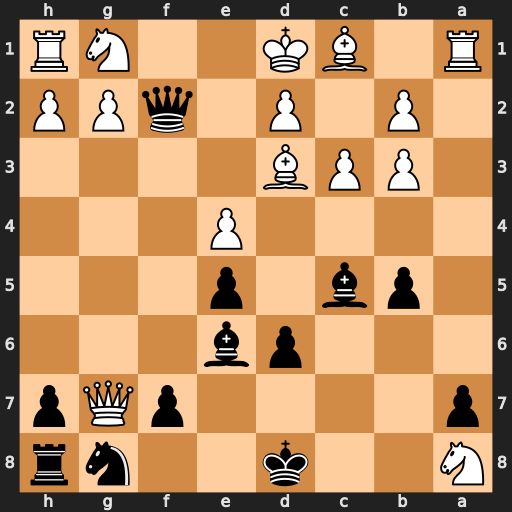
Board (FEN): N2k2nr/p4pQp/3pb3/1pb1p3/4P3/1PPB4/1P1P1qPP/R1BK2NR
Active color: b
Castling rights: -
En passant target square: -
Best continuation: Bxb3+ Bc2 Qf1#